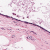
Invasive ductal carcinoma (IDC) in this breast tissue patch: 0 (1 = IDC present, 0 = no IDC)